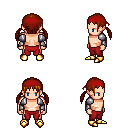
a pixel art fantasy rpg character, male body template, human, light skin, steel arm armor, red pants, brunette twin-tailed hairstyle, red bandana, gold boots, four views (front, back, left, right), 2x2 character sprite sheet, small pixel art, hard edges, no anti-aliasing